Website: macys
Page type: cross-sells
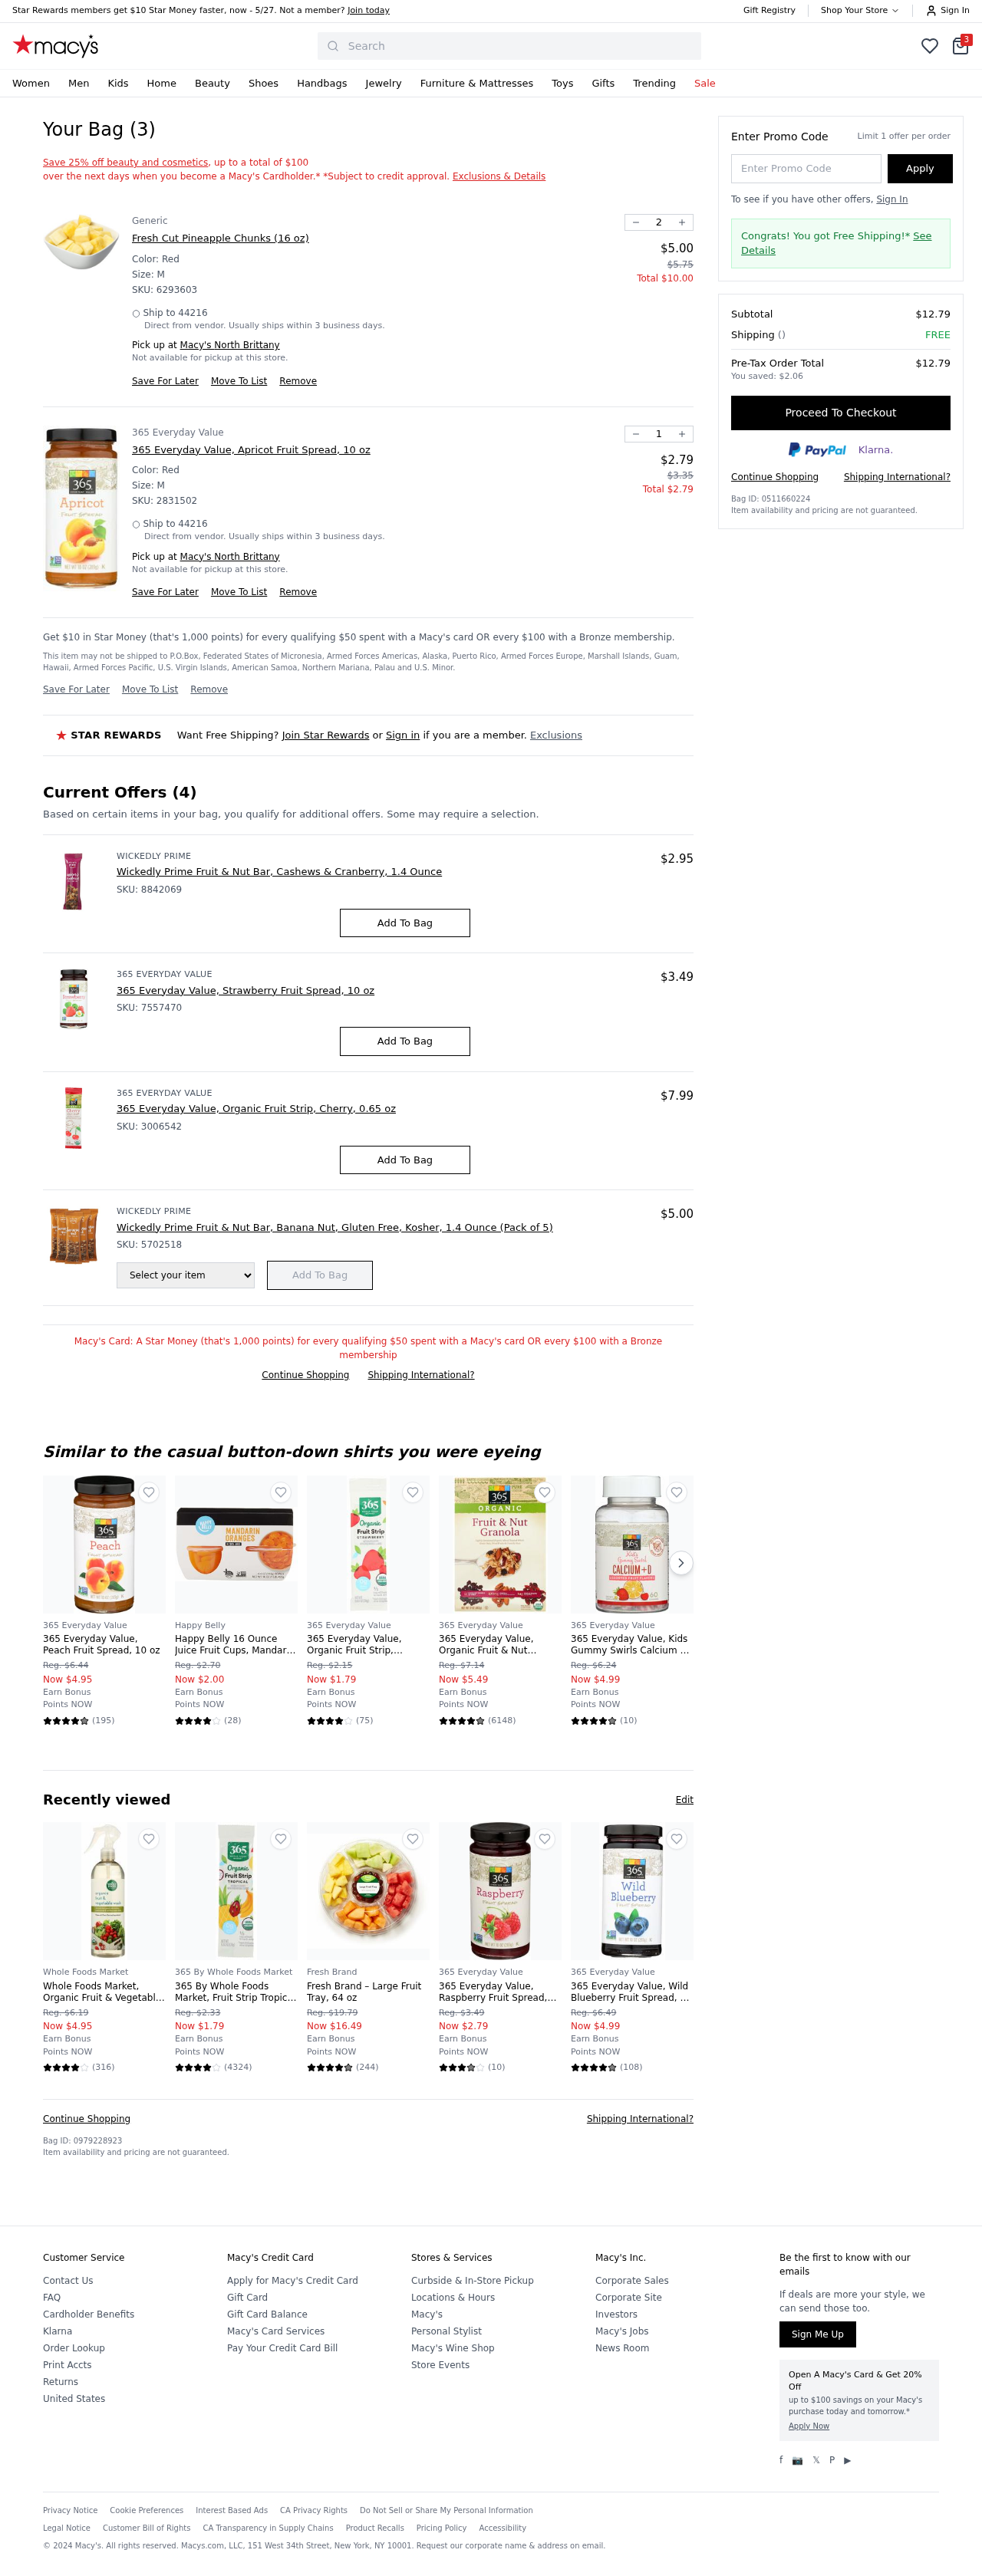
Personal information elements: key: PII_CITY
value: North Brittany
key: PII_POSTCODE
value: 44216
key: PII_PROMO_CODE
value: TENSAVE
Product elements: key: PRODUCT10_BRAND
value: Whole Foods Market
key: PRODUCT10_NAME
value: Whole Foods Market, Organic Fruit & Vegetable Wash, 16 Fl Oz
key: PRODUCT10_NUM_RATINGS
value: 316
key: PRODUCT10_PRICE
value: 4.95
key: PRODUCT10_RATING
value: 4.2
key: PRODUCT11_BRAND
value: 365 By Whole Foods Market
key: PRODUCT11_NAME
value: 365 By Whole Foods Market, Fruit Strip Tropical Single Organic, 0.65 Ounce
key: PRODUCT11_NUM_RATINGS
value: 4324
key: PRODUCT11_PRICE
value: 1.79
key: PRODUCT11_RATING
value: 4.2
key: PRODUCT12_BRAND
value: Fresh Brand
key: PRODUCT12_NAME
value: Fresh Brand – Large Fruit Tray, 64 oz
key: PRODUCT12_NUM_RATINGS
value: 244
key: PRODUCT12_PRICE
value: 16.49
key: PRODUCT12_RATING
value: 4.6
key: PRODUCT13_BRAND
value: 365 Everyday Value
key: PRODUCT13_NAME
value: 365 Everyday Value, Raspberry Fruit Spread, 10 oz
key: PRODUCT13_NUM_RATINGS
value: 10
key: PRODUCT13_PRICE
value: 2.79
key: PRODUCT13_RATING
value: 3.5
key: PRODUCT14_BRAND
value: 365 Everyday Value
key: PRODUCT14_NAME
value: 365 Everyday Value, Wild Blueberry Fruit Spread, 10 oz
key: PRODUCT14_NUM_RATINGS
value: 108
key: PRODUCT14_PRICE
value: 4.99
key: PRODUCT14_RATING
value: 4.5
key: PRODUCT15_BRAND
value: Wickedly Prime
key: PRODUCT15_NAME
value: Wickedly Prime Fruit & Nut Bar, Cashews & Cranberry, 1.4 Ounce
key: PRODUCT15_PRICE
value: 2.95
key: PRODUCT16_BRAND
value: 365 Everyday Value
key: PRODUCT16_NAME
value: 365 Everyday Value, Organic Fruit Strip, Cherry, 0.65 oz
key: PRODUCT16_PRICE
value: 7.99
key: PRODUCT1_BRAND
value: Generic
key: PRODUCT1_NAME
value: Fresh Cut Pineapple Chunks (16 oz)
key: PRODUCT1_PRICE
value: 5
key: PRODUCT1_QUANTITY
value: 2
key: PRODUCT2_BRAND
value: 365 Everyday Value
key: PRODUCT2_NAME
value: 365 Everyday Value, Apricot Fruit Spread, 10 oz
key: PRODUCT2_PRICE
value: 2.79
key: PRODUCT2_QUANTITY
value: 1
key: PRODUCT3_BRAND
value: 365 Everyday Value
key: PRODUCT3_NAME
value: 365 Everyday Value, Strawberry Fruit Spread, 10 oz
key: PRODUCT3_PRICE
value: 3.49
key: PRODUCT4_BRAND
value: Wickedly Prime
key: PRODUCT4_NAME
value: Wickedly Prime Fruit & Nut Bar, Banana Nut, Gluten Free, Kosher, 1.4 Ounce (Pack of 5)
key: PRODUCT4_PRICE
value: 5
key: PRODUCT5_BRAND
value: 365 Everyday Value
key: PRODUCT5_NAME
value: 365 Everyday Value, Peach Fruit Spread, 10 oz
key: PRODUCT5_NUM_RATINGS
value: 195
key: PRODUCT5_PRICE
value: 4.95
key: PRODUCT5_RATING
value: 4.6
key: PRODUCT6_BRAND
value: Happy Belly
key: PRODUCT6_NAME
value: Happy Belly 16 Ounce Juice Fruit Cups, Mandarin Orange
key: PRODUCT6_NUM_RATINGS
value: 28
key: PRODUCT6_PRICE
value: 2
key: PRODUCT6_RATING
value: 4.1
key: PRODUCT7_BRAND
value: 365 Everyday Value
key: PRODUCT7_NAME
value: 365 Everyday Value, Organic Fruit Strip, Strawberry, 0.65 oz
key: PRODUCT7_NUM_RATINGS
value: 75
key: PRODUCT7_PRICE
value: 1.79
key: PRODUCT7_RATING
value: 4.4
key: PRODUCT8_BRAND
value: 365 Everyday Value
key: PRODUCT8_NAME
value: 365 Everyday Value, Organic Fruit & Nut Granola, 17 oz
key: PRODUCT8_NUM_RATINGS
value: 6148
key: PRODUCT8_PRICE
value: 5.49
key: PRODUCT8_RATING
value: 4.5
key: PRODUCT9_BRAND
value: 365 Everyday Value
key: PRODUCT9_NAME
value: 365 Everyday Value, Kids Gummy Swirls Calcium + D, Assorted Fruit Flavors, 60 ct
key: PRODUCT9_NUM_RATINGS
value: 10
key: PRODUCT9_PRICE
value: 4.99
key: PRODUCT9_RATING
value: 4.5
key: PRODUCT1_SKU
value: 6293603
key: PRODUCT1_ORIGINAL_PRICE
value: $5.75
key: PRODUCT1_TOTAL
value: $10.00
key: PRODUCT2_SKU
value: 2831502
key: PRODUCT2_ORIGINAL_PRICE
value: $3.35
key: PRODUCT2_TOTAL
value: $2.79
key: PRODUCT15_SKU
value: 8842069
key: PRODUCT3_SKU
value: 7557470
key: PRODUCT16_SKU
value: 3006542
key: PRODUCT4_SKU
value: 5702518
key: PRODUCT5_ORIGINAL_PRICE
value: Reg. $6.44
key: PRODUCT6_ORIGINAL_PRICE
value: Reg. $2.70
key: PRODUCT7_ORIGINAL_PRICE
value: Reg. $2.15
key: PRODUCT8_ORIGINAL_PRICE
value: Reg. $7.14
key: PRODUCT9_ORIGINAL_PRICE
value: Reg. $6.24
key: PRODUCT10_ORIGINAL_PRICE
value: Reg. $6.19
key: PRODUCT11_ORIGINAL_PRICE
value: Reg. $2.33
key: PRODUCT12_ORIGINAL_PRICE
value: Reg. $19.79
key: PRODUCT13_ORIGINAL_PRICE
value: Reg. $3.49
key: PRODUCT14_ORIGINAL_PRICE
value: Reg. $6.49
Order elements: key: ORDER_NUM_ITEMS
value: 3
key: ORDER_SUBTOTAL
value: $12.79
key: ORDER_TOTAL
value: $12.79
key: ORDER_SAVINGS
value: $2.06
Search elements: key: HEADER_SEARCH
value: Search